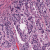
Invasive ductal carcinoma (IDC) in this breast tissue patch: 1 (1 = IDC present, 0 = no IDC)